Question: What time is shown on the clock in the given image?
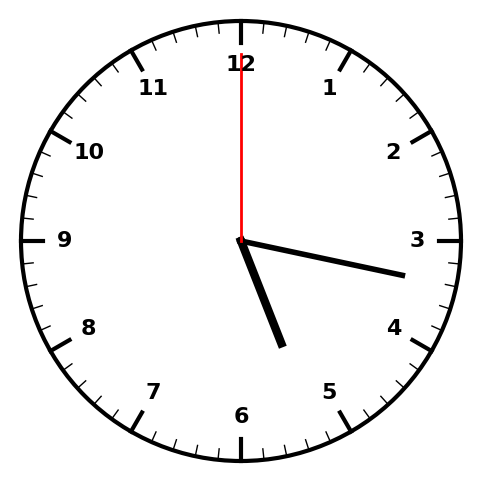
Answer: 05:17:00